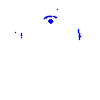
Particle: pion